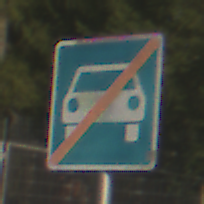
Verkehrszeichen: EndeKraftfahrstrasse
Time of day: MorningAfternoon
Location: Outdoor (Nature)
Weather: PartlyCloudy
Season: NotSpecified
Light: Natural